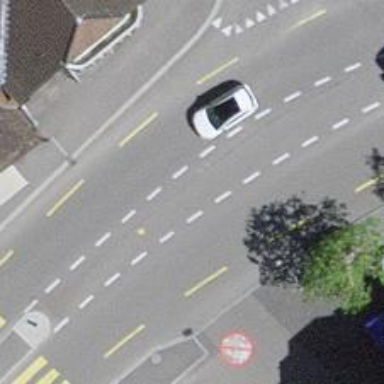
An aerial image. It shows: Zebra crossing with crossing island.